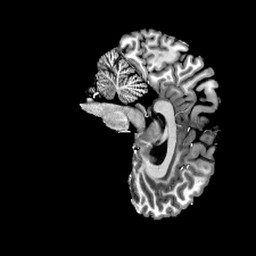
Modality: T1w
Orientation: sagittal
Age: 29
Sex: female
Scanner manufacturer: siemens
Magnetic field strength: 6.98 T
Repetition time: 6 s
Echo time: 0.00302 s